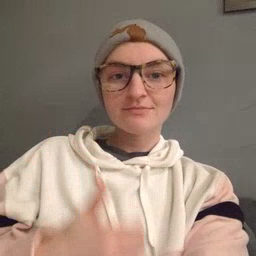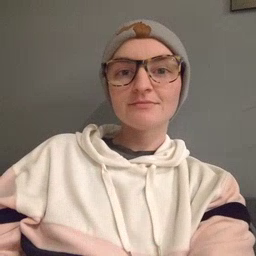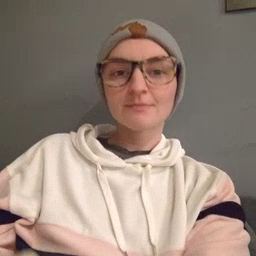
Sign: better